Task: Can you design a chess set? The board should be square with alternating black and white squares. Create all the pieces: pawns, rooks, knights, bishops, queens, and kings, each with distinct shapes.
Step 3676:
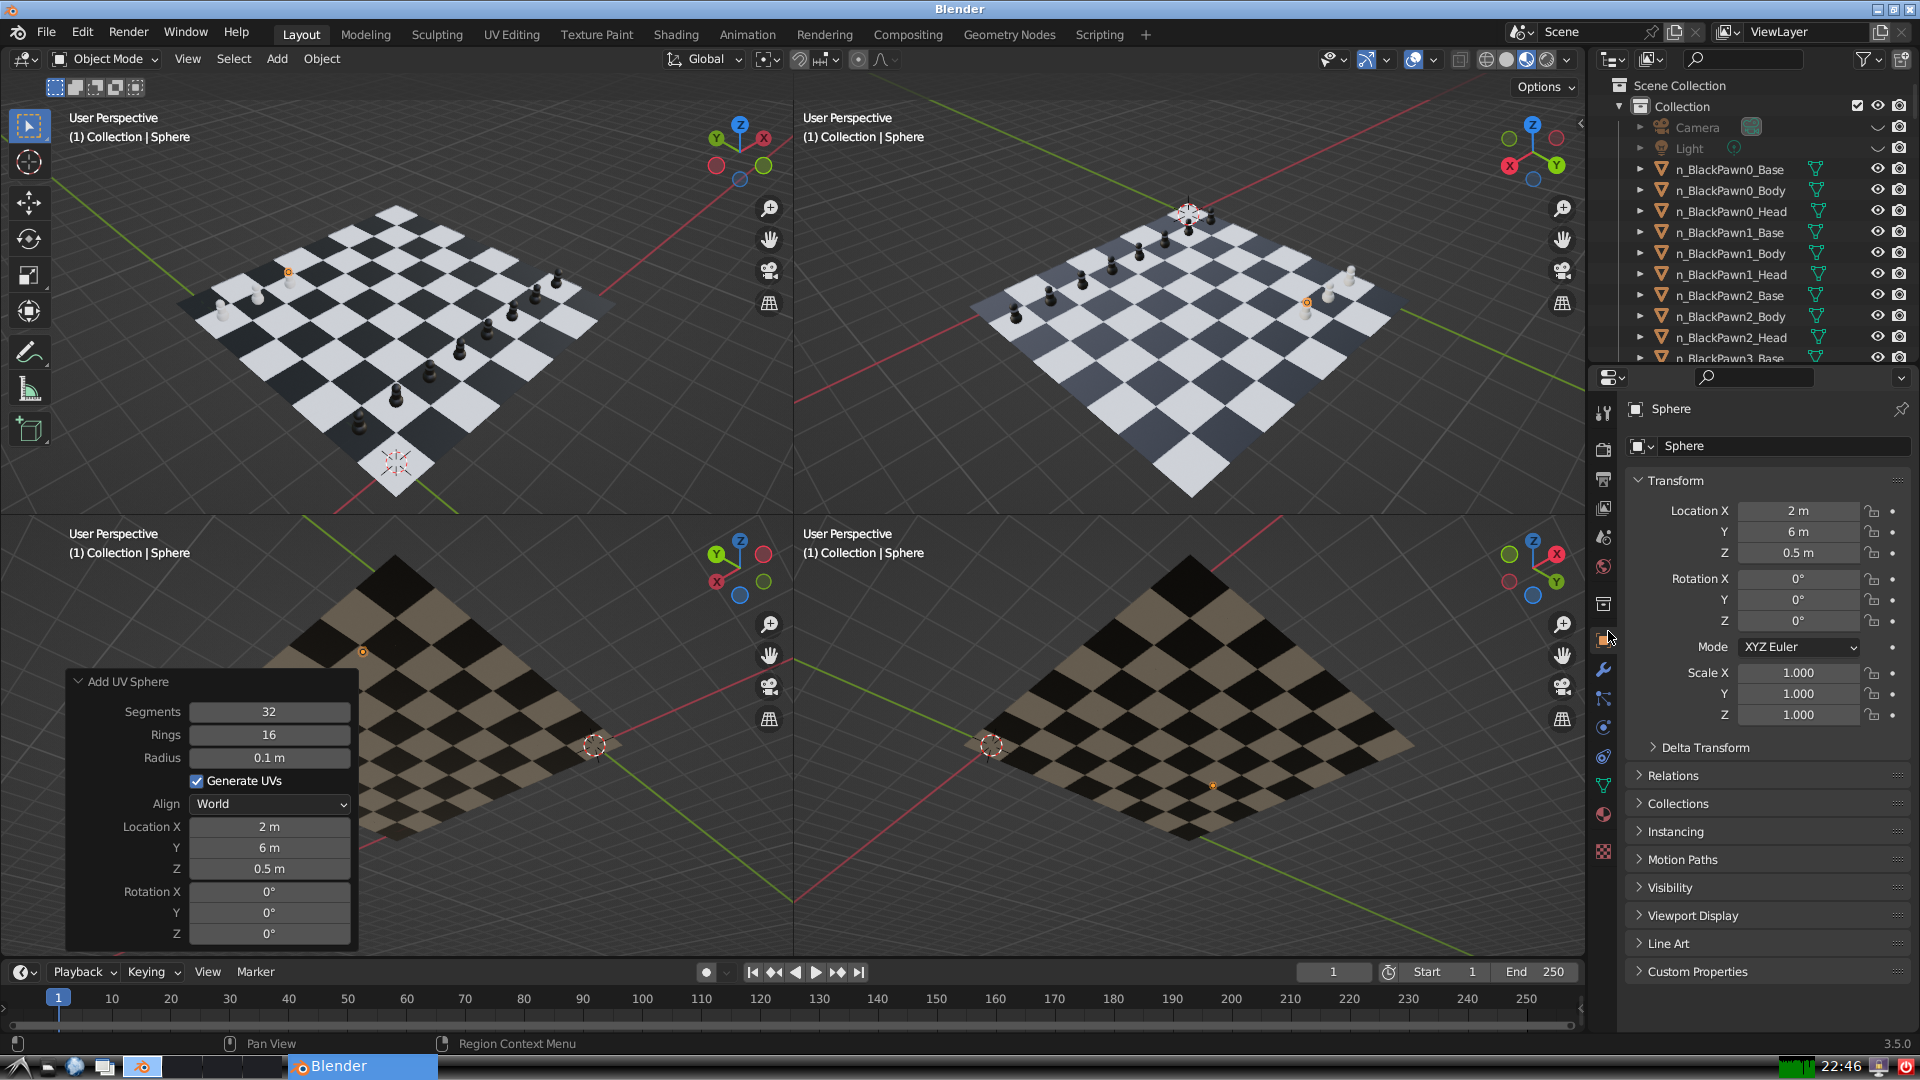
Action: {"mouse_move": [1732, 445]}